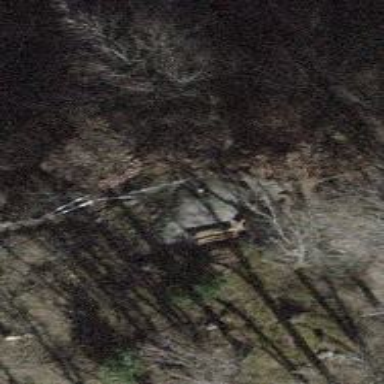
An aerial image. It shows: Brown bench.